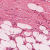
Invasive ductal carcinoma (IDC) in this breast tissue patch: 1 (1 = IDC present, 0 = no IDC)